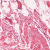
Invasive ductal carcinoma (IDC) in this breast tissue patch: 0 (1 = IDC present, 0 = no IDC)